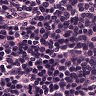
Metastatic tissue present: no